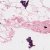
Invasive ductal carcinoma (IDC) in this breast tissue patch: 0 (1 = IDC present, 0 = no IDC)